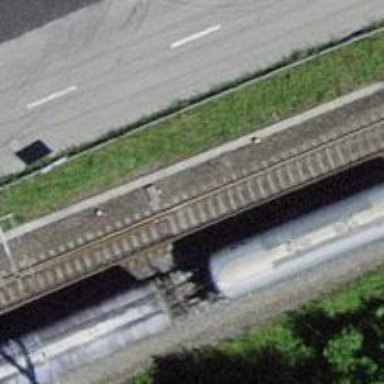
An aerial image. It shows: Single-track electrified railway with contact line.